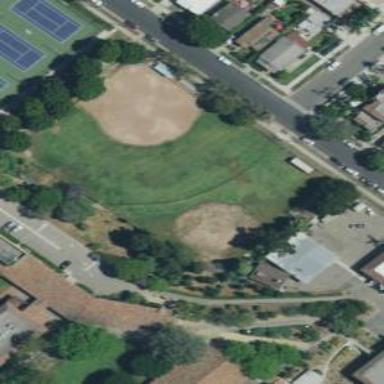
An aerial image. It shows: Softball pitch for leisure and sport activities.